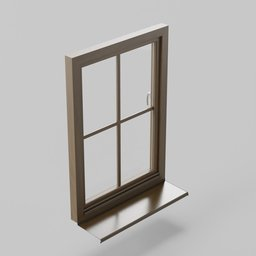
Label: architecture